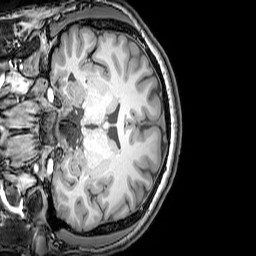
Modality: T1w
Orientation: coronal
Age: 22
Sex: male
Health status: healthy
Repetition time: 0.081 s
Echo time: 0.037 s